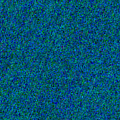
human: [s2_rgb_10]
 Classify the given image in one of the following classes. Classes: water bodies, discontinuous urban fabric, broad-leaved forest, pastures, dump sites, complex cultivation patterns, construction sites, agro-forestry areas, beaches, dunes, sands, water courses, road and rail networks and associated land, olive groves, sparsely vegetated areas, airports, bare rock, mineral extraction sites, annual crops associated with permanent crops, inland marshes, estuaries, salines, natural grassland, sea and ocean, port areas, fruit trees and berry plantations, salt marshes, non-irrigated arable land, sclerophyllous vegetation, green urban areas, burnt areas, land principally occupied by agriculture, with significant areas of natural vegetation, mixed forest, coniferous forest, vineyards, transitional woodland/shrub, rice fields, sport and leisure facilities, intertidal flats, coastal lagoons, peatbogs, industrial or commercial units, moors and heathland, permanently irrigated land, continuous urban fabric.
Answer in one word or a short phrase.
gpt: sea and ocean